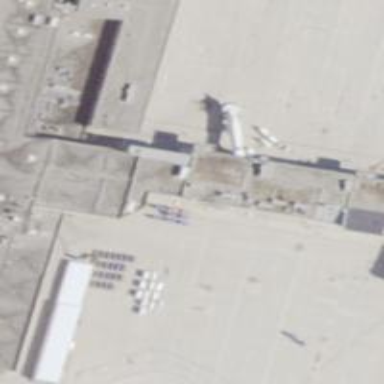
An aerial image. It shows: Airport gate.